Question: I'm using <URL> in my mineSweeping game.
After changing from easy mode to hard mode, the number of is supposed to change from 9x9 to 30x16.
So, I add with the largest number(which is of hard mode) to in constructor of .
'''
btnArr = new QPushButton[HARD_WIDTH * HARD_HEIGHT]; // member element
int index = 0;
for (int i = 0; i < HARD_HEIGHT; ++i) {
for (int j = 0; j < HARD_WIDTH; ++j) {
ui->mainGrid->addWidget(&btnArr[index], i, j, 1, 1,
Qt::AlignCenter);
++index;
}
}
'''
Then if the user change mode(e.g.: easy mode to hard mode), 'resetBtn(HARD_WIDTH, HARD_HEIGHT);' will be called.
'''
void MainWindow::resetBtn(const int width, const int height)
{
int index = 0;
for (int i = 0; i < HARD_HEIGHT; ++i) {
for (int j = 0; j < HARD_WIDTH; ++j) {
if (j < width && i < height) {
btnArr[index].setVisible(true);
} else {
btnArr[index].setVisible(false);
}
++index;
}
}
}
'''
The problem is that it seems the widget repaints each time 'setVisible' is called. So in the hard mode case, it will be called 30x16 times, which caused strange effect like this:

So how can I set the widget not repaint during this loop?
Thanks in advance.
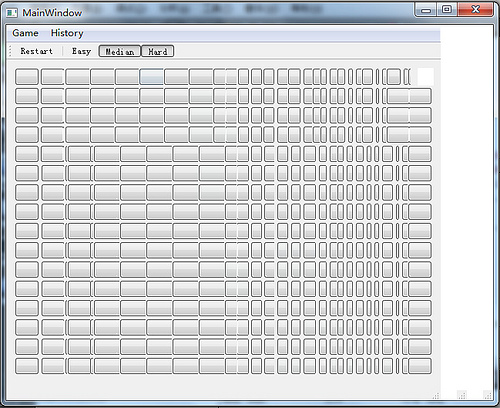
Answer: The total number of 'QPushButton' is really big: 30x16 = 480!!! I don't use to make people change their programming logic, but in this case I think that using 'QPushButton's is not the better approach. The layout must have a really bad time trying to move the objects as they are added, and perhaps you are reaching some internal limit in refresh time for the layout to be repainted.
What I would have done is a custom widget with a custom 'paintEvent' method. There you can divide its width and height in the number of columns and rows that you wish and paint the cells with pixmaps as the game is played.
For the mouse interaction, the best would have been to override the 'mousePressEvent' with a custom logic that calculates the mouse position in the grid and calls the corresponding methods or emits signals indicating the position of the event. Not very hard to code. You can also use the 'event->buttons()' method to know which mouse button was pressed and emit different signals if you wish.
I don't use to answer telling that it is better to change your whole program, but in this case I think you are going "the hard way". I know this is not the kind of answer you are looking for, but consider this possibility.